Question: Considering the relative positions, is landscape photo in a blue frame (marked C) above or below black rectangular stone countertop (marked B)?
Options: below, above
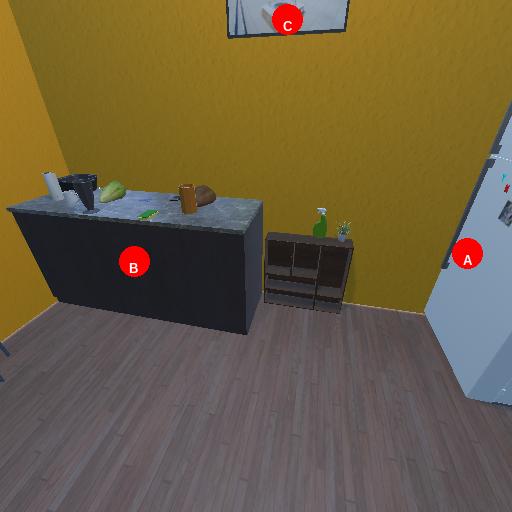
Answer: below